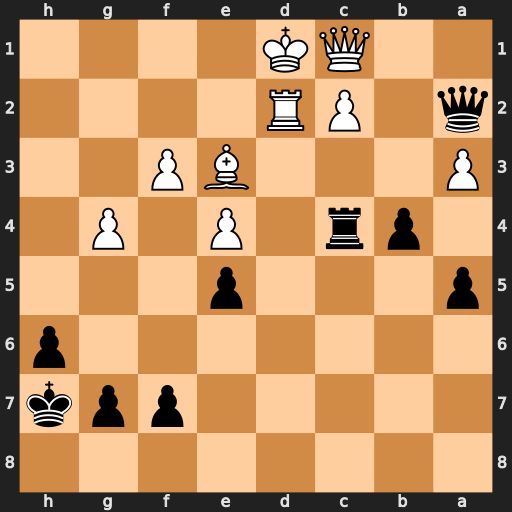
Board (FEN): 8/5ppk/7p/p3p3/1pr1P1P1/P3BP2/q1PR4/2QK4
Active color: b
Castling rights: -
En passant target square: -
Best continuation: Rc3 Rd3 b3 Rxc3 b2 Qxb2 Qxb2